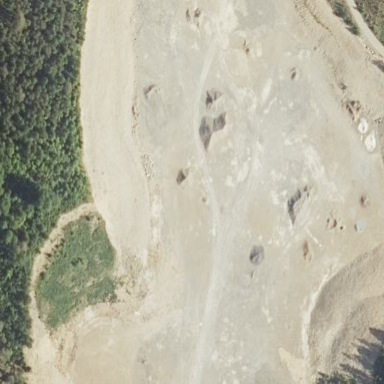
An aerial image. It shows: Quarry used for extracting aggregate resources.